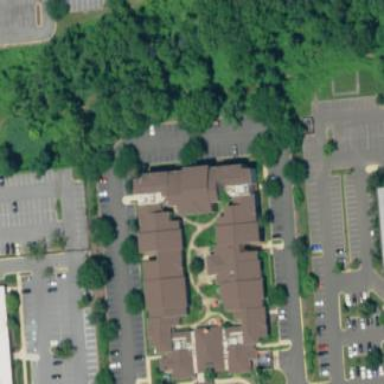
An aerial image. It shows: Hotel building.